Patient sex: M
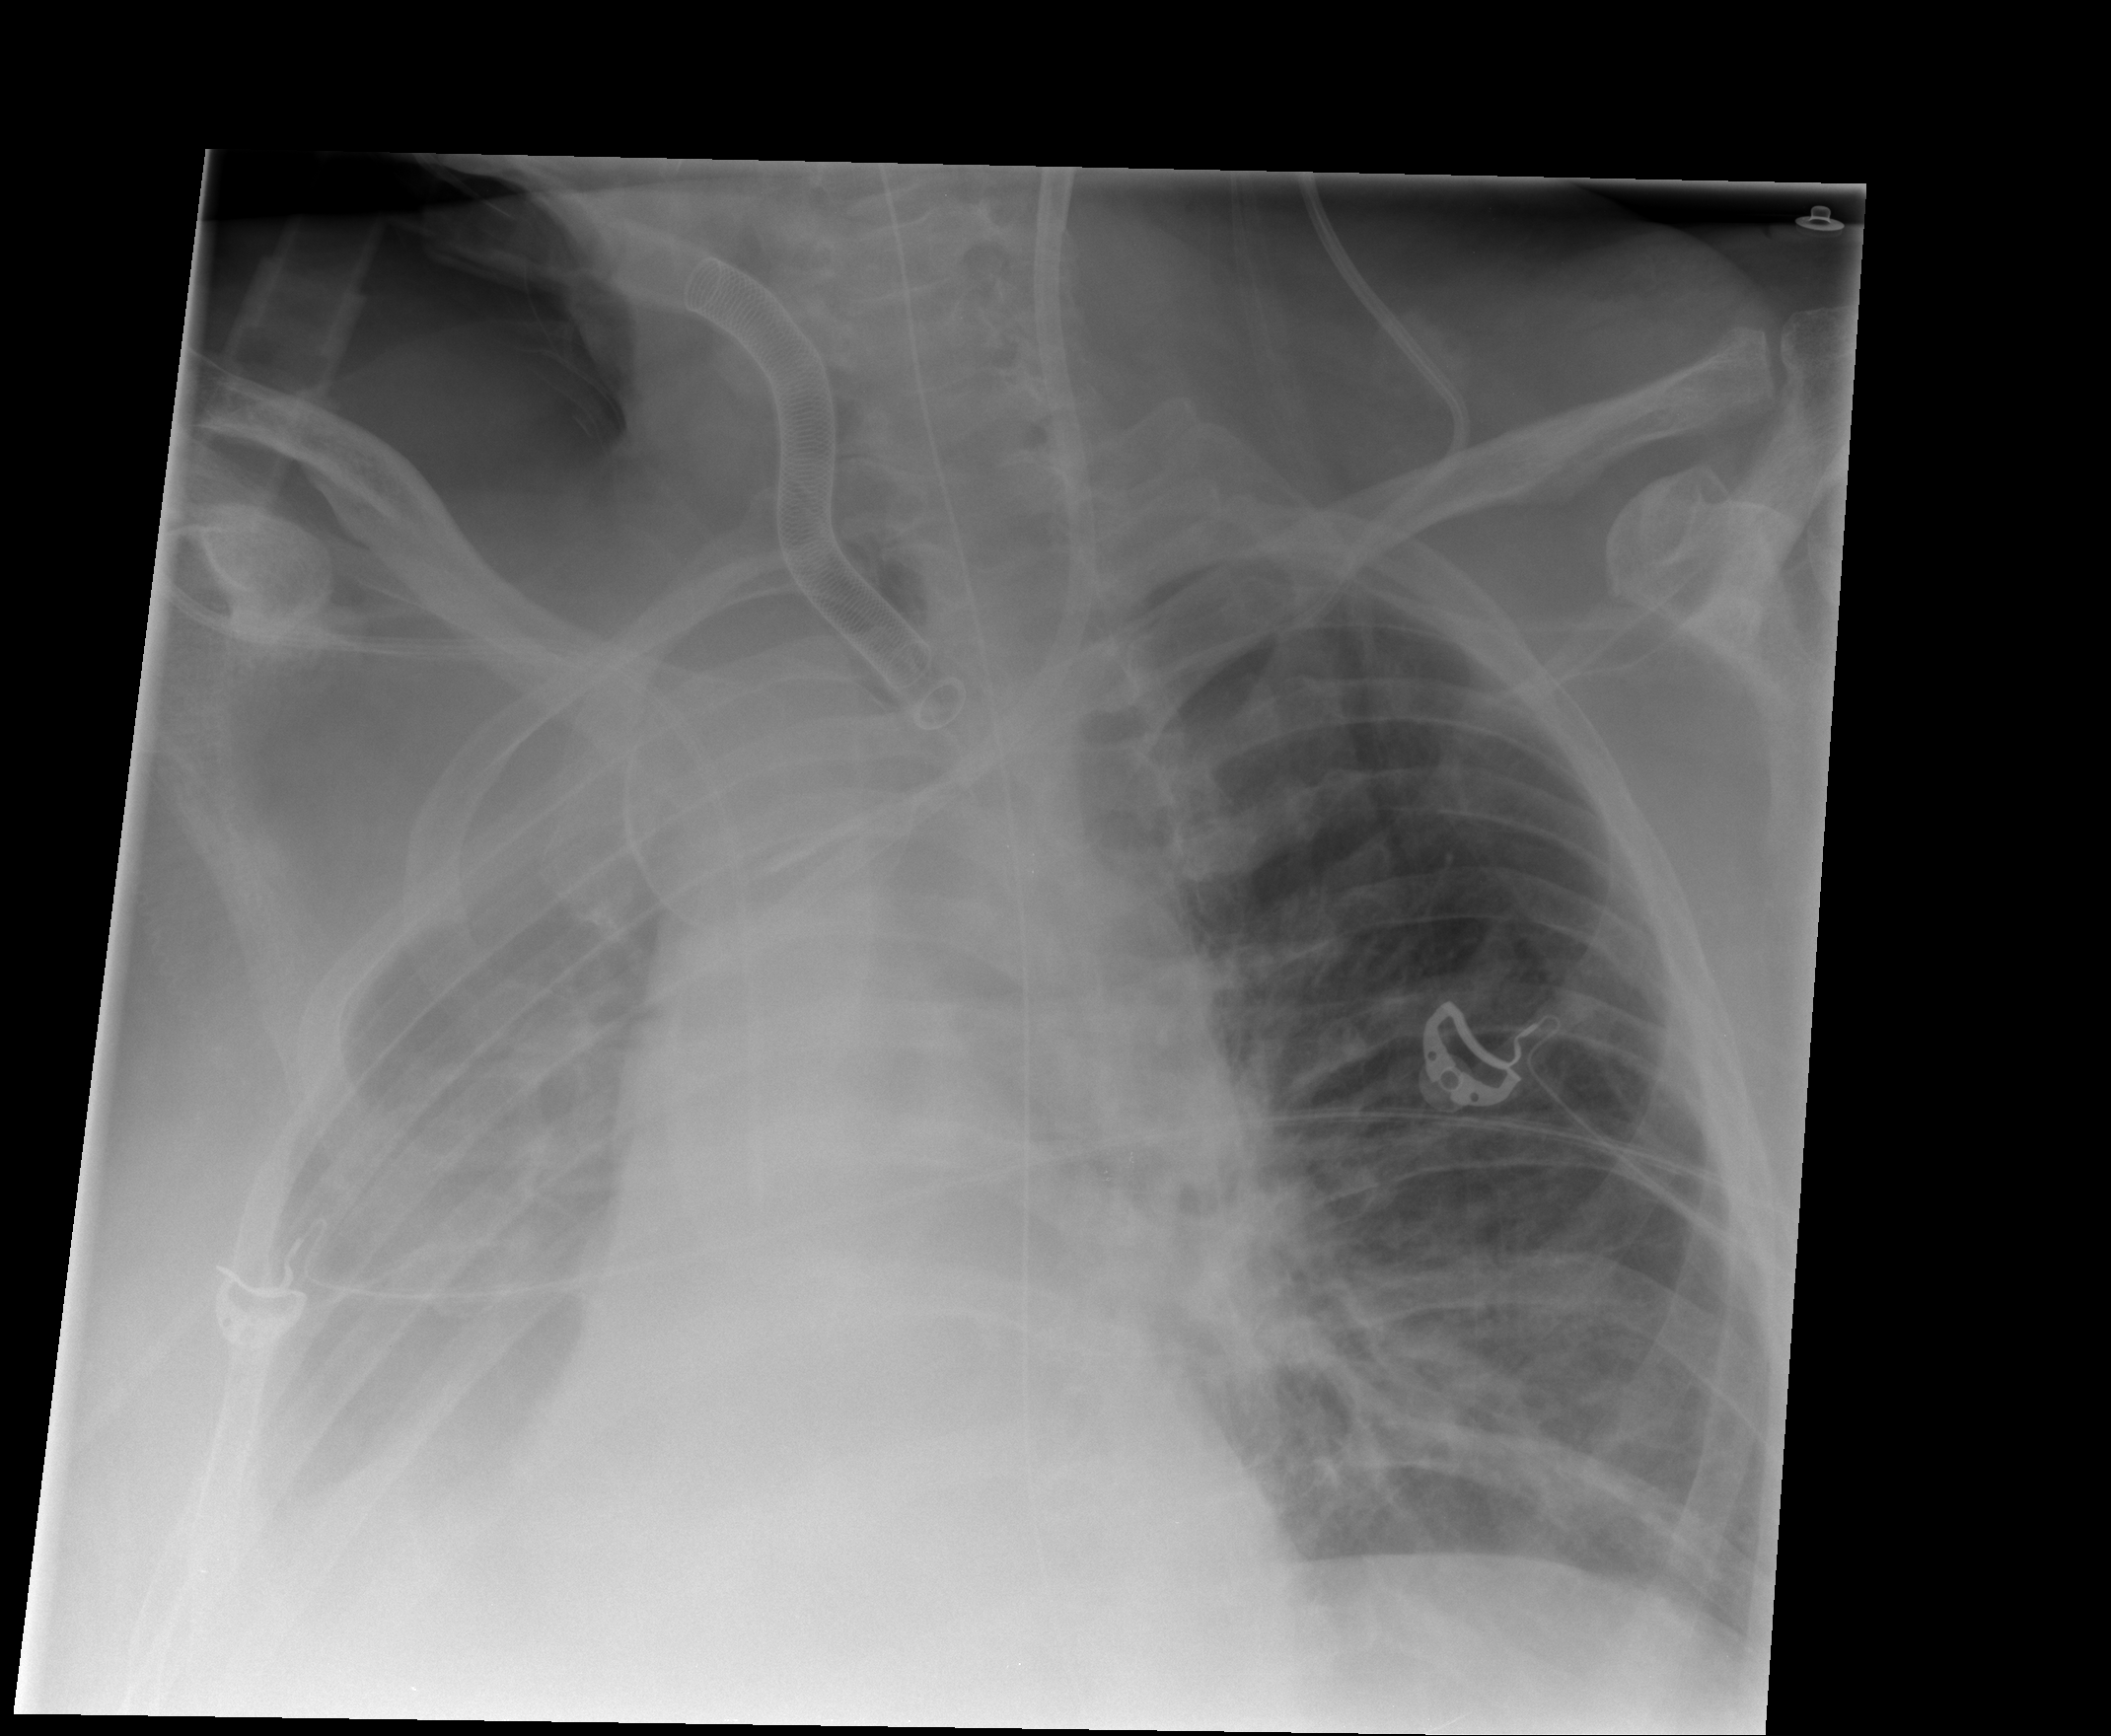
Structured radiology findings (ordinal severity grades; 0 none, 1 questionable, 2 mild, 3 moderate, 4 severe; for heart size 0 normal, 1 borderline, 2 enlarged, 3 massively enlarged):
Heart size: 0
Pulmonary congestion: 2
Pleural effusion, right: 3
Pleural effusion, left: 0
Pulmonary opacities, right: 1
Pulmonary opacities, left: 0
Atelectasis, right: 2
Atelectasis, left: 0